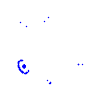
Particle: kaon